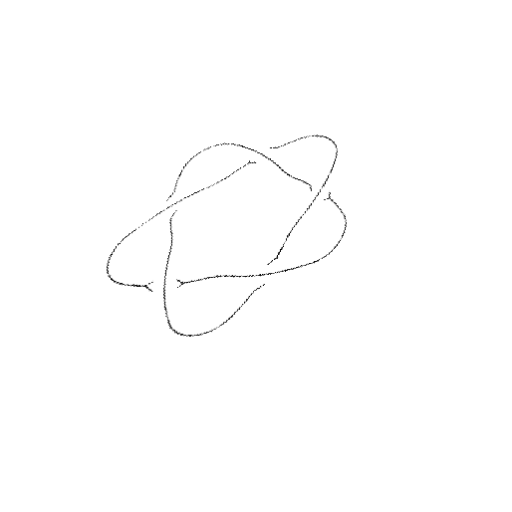
Crossing number: 5